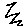
Label: zigzag